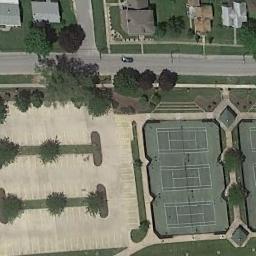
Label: tennis_court